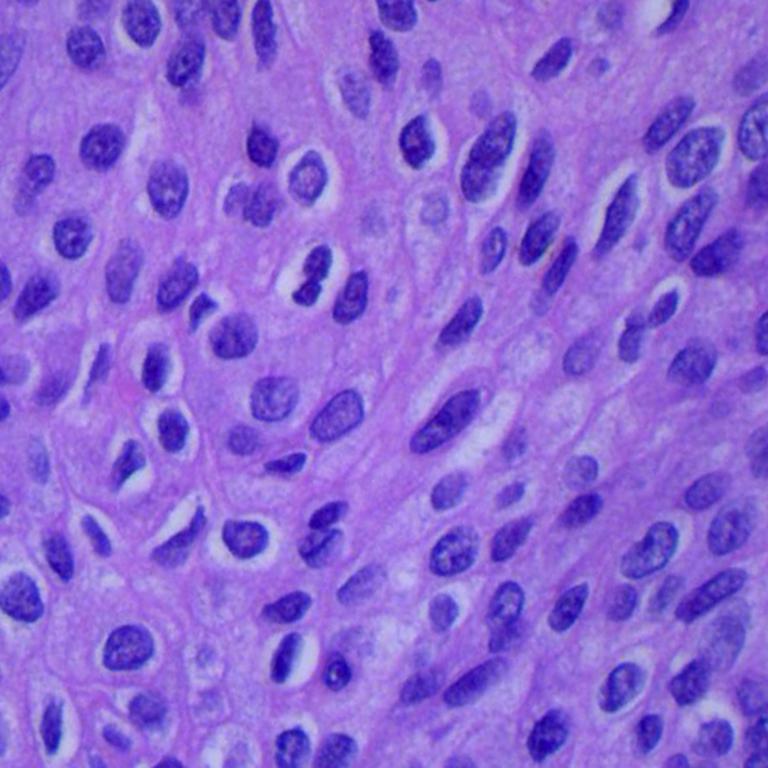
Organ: lung
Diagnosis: squamous carcinomas